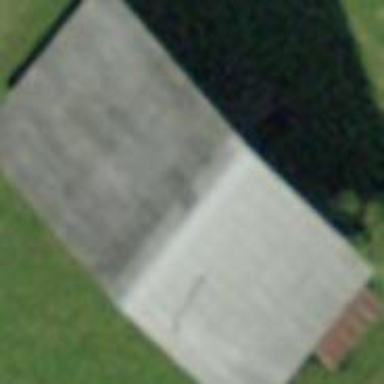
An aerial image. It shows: Rural barn.